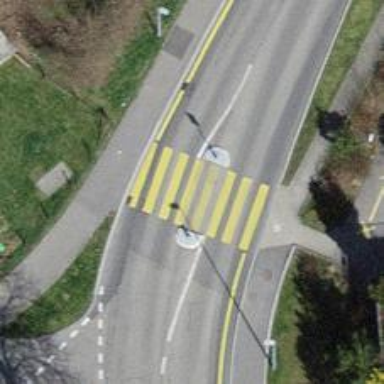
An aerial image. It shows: Uncontrolled zebra crossing with pedestrian island.